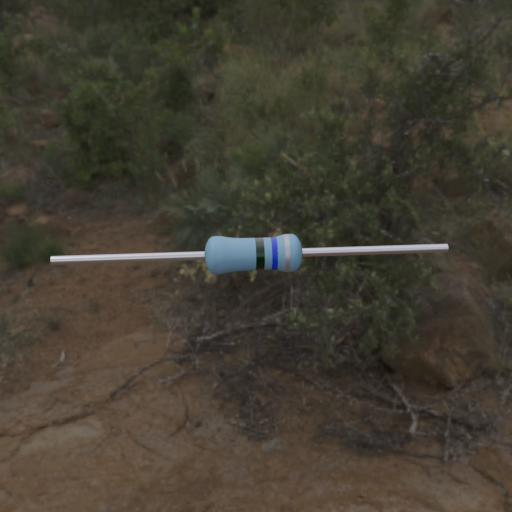
Resistor colour bands (in order): black, blue, silver